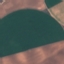
Land use / land cover: AnnualCrop